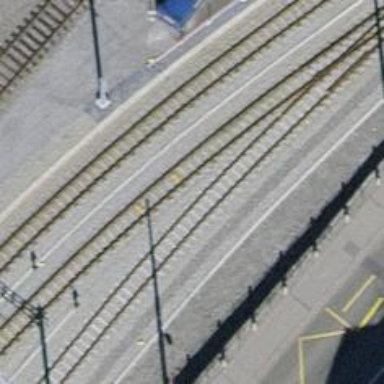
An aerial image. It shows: Narrow gauge railway siding with one track. The railway line is electrified with contact line.